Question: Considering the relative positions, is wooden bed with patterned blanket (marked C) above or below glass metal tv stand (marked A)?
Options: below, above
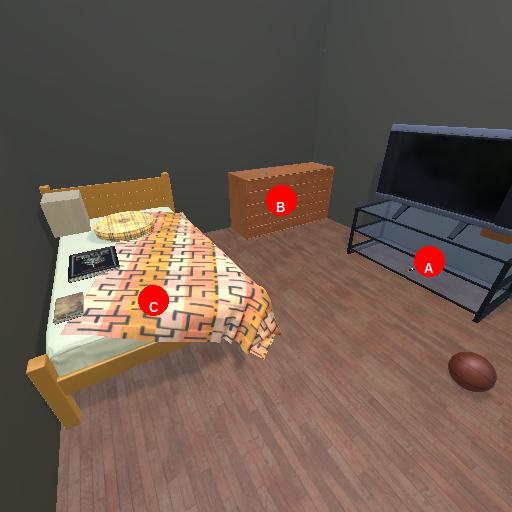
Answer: below